Interaction volume radius: 5 \u00c5
Interaction volume height: 10 \u00c5
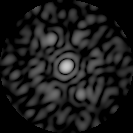
Disorder parameter: 0.7924